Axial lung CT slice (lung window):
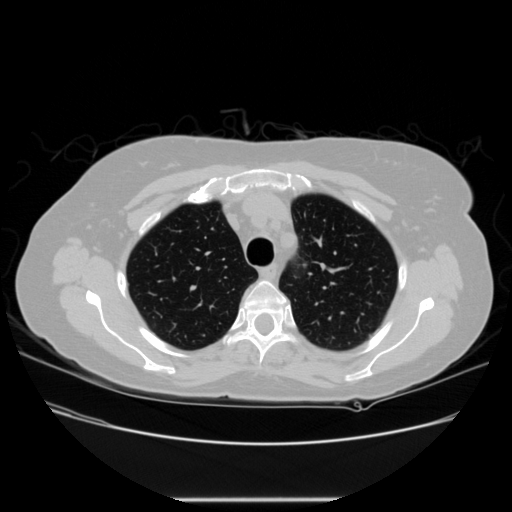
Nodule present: no